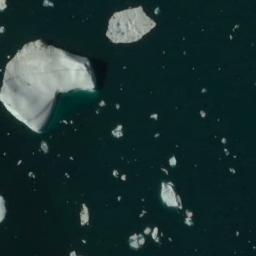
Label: sea_ice